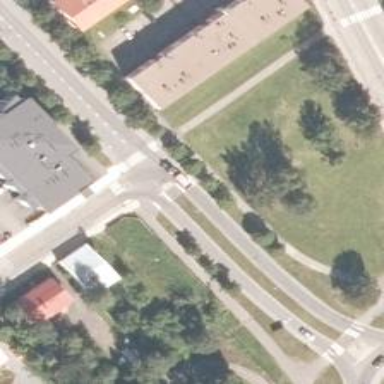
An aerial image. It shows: Uncontrolled zebra crossing with central island.